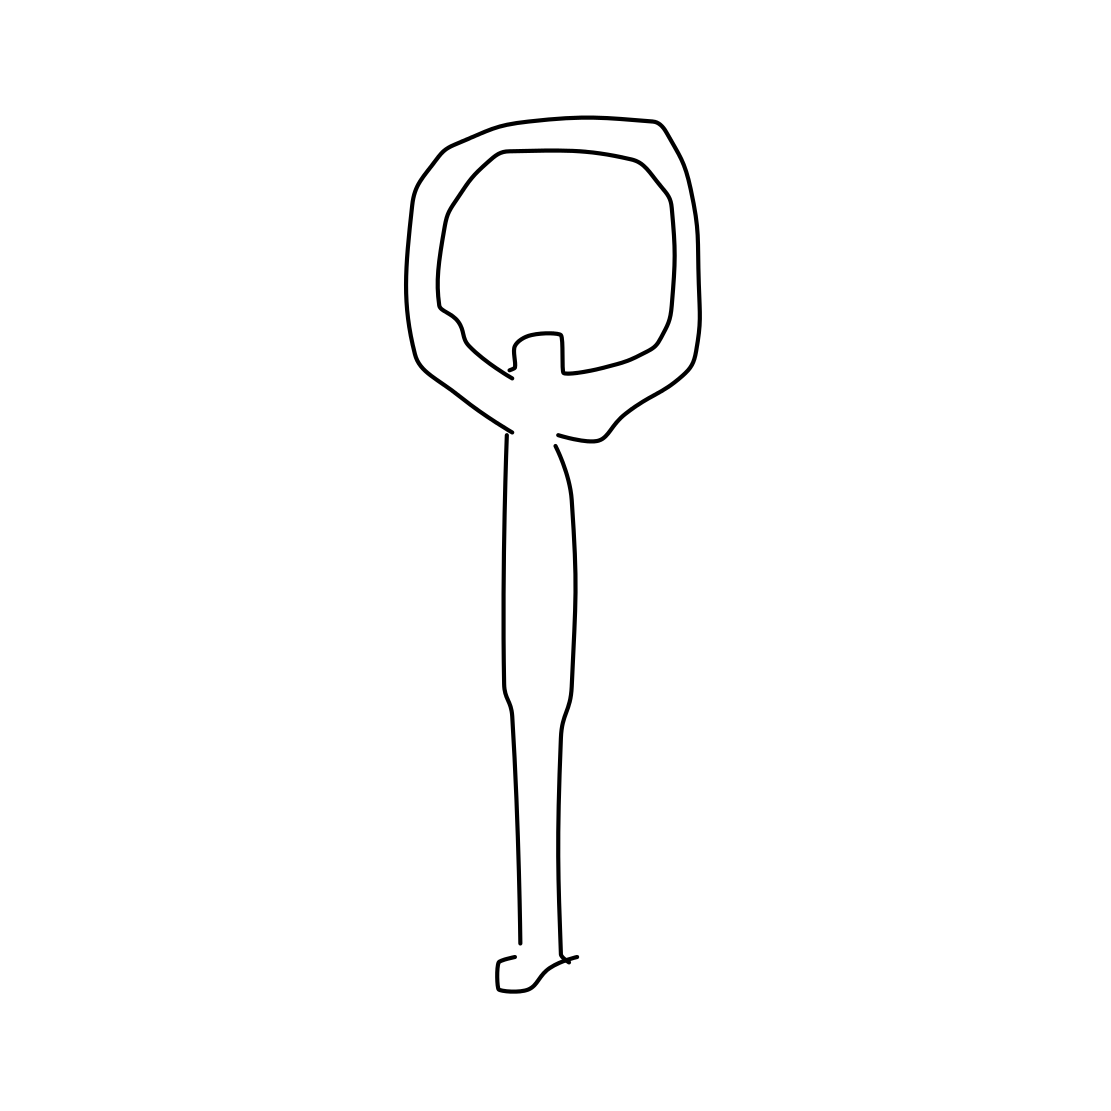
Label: bottle opener